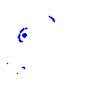
Particle: electron